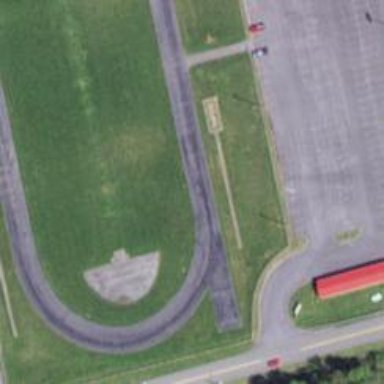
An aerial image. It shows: Asphalt track on leisure land.